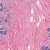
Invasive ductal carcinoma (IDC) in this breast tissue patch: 0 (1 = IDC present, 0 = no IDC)